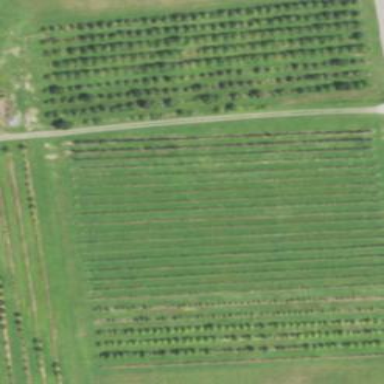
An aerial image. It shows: Orchard.